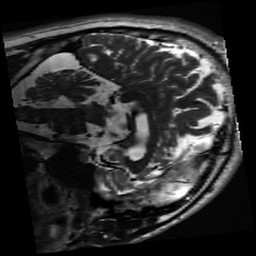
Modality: inplaneT2
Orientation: sagittal